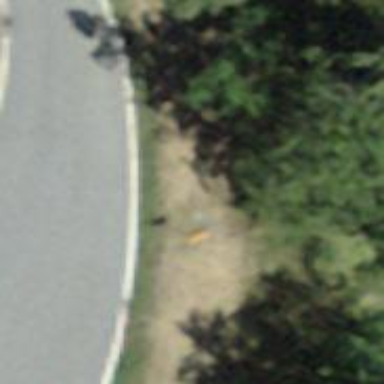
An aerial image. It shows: Pole with roof-covered pipeline marker.